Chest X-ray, PA view. Patient: 70 years old, sex F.
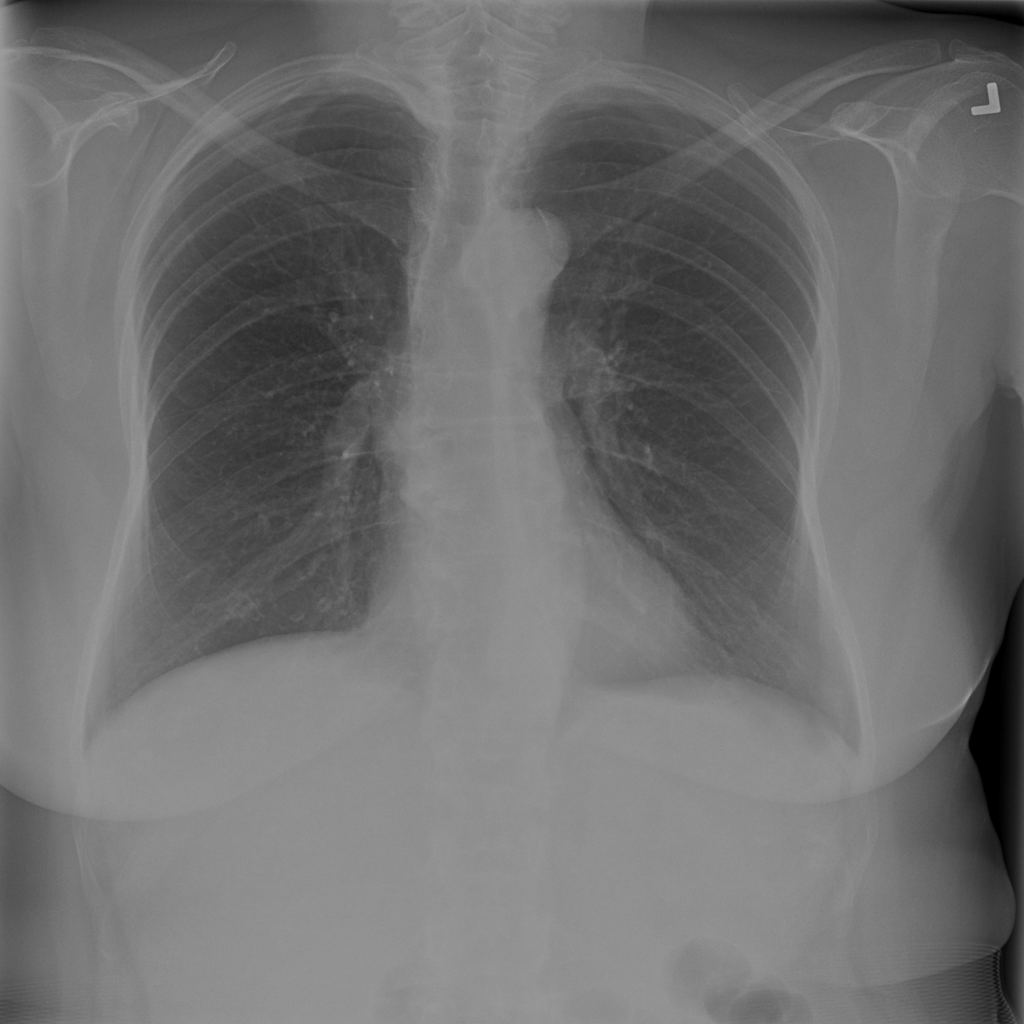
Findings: No Finding